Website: walmart
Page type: payment
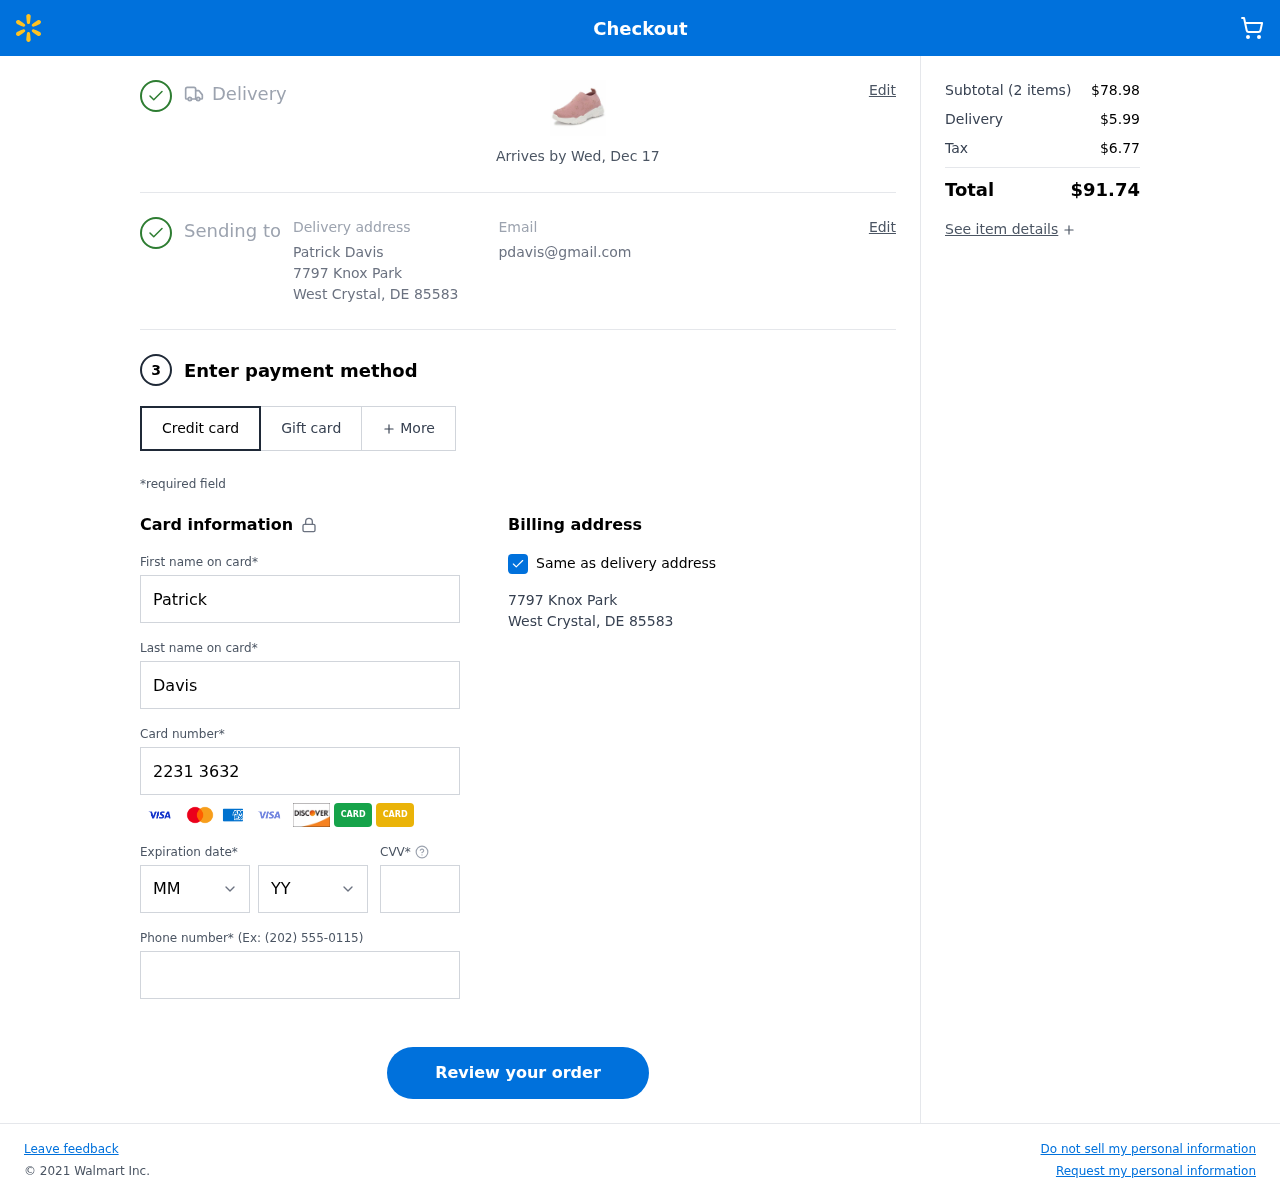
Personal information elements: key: PII_CARD_CVV
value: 317
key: PII_CARD_EXPIRY_MONTH
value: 11
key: PII_CARD_EXPIRY_YEAR
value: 28
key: PII_CARD_NUMBER
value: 2231 3632 7181 5846
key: PII_CITY
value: West Crystal
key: PII_EMAIL
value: pdavis@gmail.com
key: PII_FIRSTNAME
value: Patrick
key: PII_FULLNAME
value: Patrick Davis
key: PII_LASTNAME
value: Davis
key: PII_PHONE
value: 8224444574
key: PII_POSTCODE
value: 85583
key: PII_STATE_ABBR
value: DE
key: PII_STREET
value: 7797 Knox Park
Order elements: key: ORDER_DELIVERY_DATE
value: Arrives by Wed, Dec 17
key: ORDER_NUM_ITEMS
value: (2 items)
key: ORDER_SUBTOTAL
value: $78.98
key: ORDER_SHIPPING_COST
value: $5.99
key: ORDER_TAX
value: $6.77
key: ORDER_TOTAL
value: $91.74